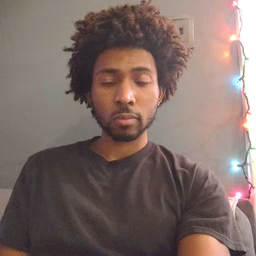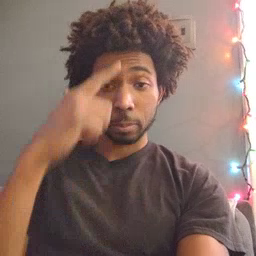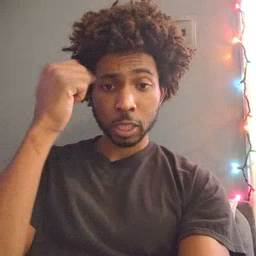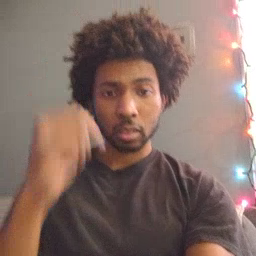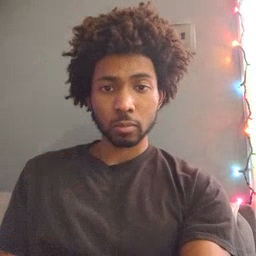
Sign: because